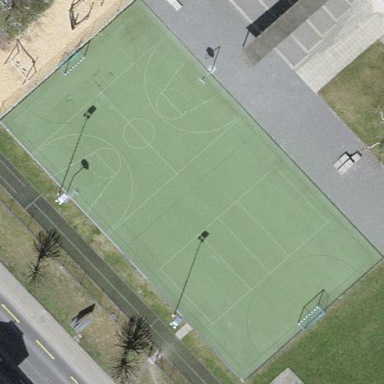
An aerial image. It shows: Pitch for leisure activities.